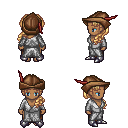
a pixel art fantasy rpg character, female body template, human, dark skin, white robe, robe skirt, light blonde princess hairstyle, leather cap, metal boots, four views (front, back, left, right), 2x2 character sprite sheet, small pixel art, hard edges, no anti-aliasing